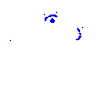
Particle: kaon